Question: What is the result of this measurement?
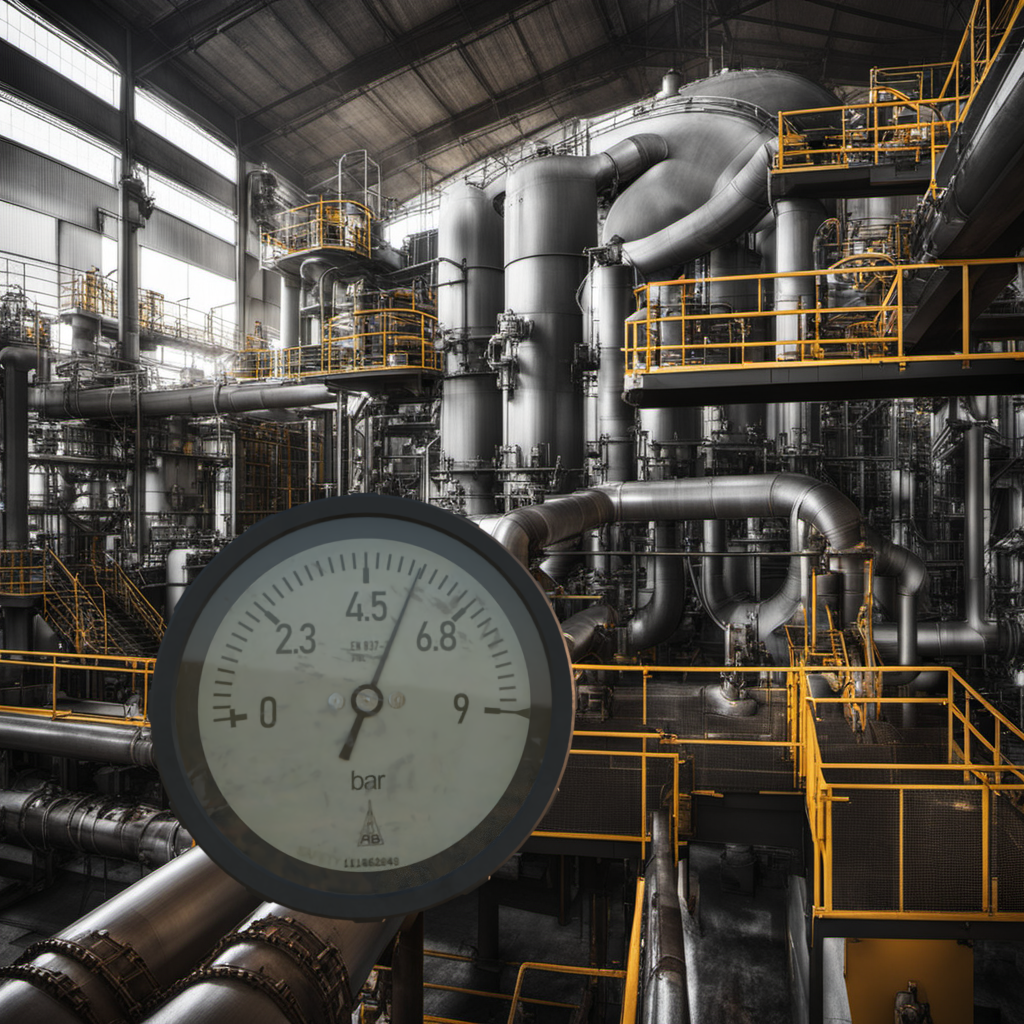
Answer: The result is 5.53
Question: What is the range of the measurement shown in the image?
Answer: The range is from 0 to 9
Question: What is the minimum and maximum value of this measurement?
Answer: The minimum value is 0 and the maximum value is 9